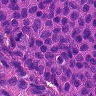
Metastatic tissue present: yes